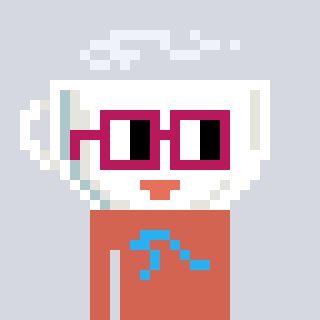
a pixel art character with square dark red glasses, a mug-shaped head and a peachy-colored body on a cool background